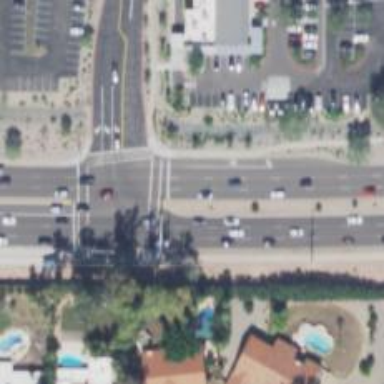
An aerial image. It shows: Solid stop line on the road.